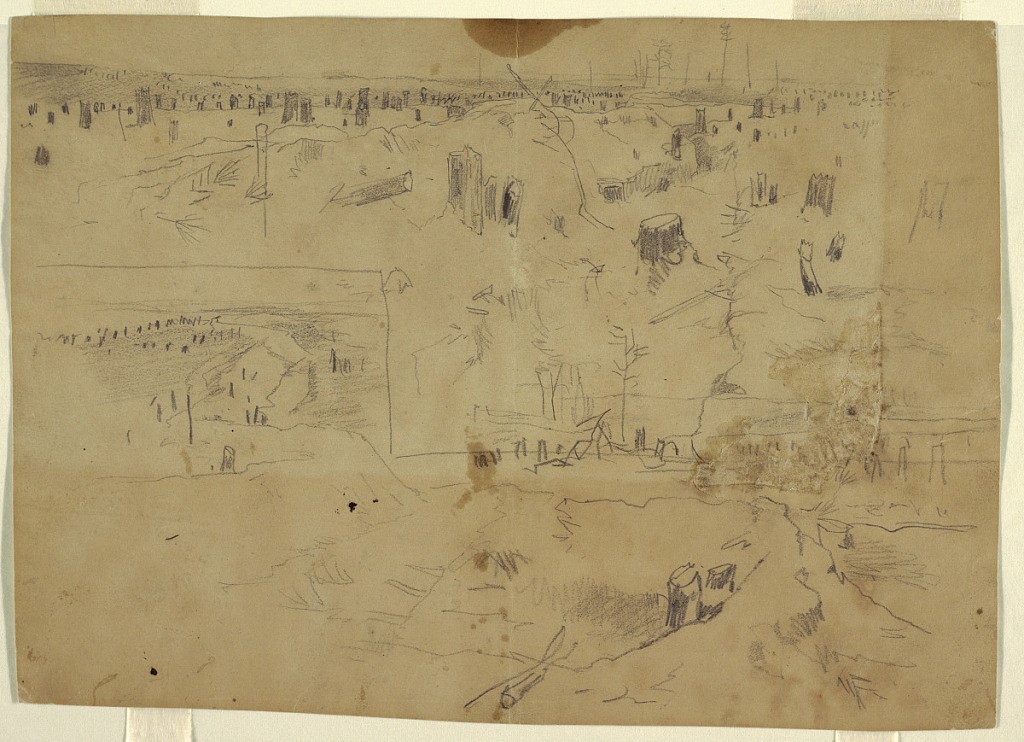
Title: Studies of a Battlefield with Tree Stumps and Blasted Tree Trunks, Petersburg, Virginia.
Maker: Winslow Homer, American, 1836–1910
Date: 1864
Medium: Recto: Graphite, black crayon, with touches of white chalk on tan paper Verso: Black chalk on tan paper
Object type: Drawing
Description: Recto: Two vertical sketches of countryside with tree-stumps; drawn at Petersburg, Virginia.
Verso: Vertical sketch of bust portrait of an officer shown in profile, to left.

Two views of landscape: battlefield with tree stumps. View on lower left side separated from view on upper half and right side by graphite line across center. VERSO: Profile of man wearing hat and military jacket with right
hand inserted into coat front. Sketch of sleeve of Confederate officer's uniform below him.